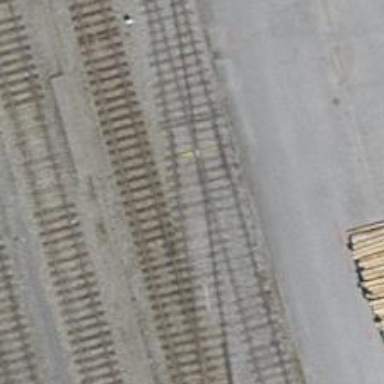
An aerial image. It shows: Single-track electrified railway service yard with contact line for trains.